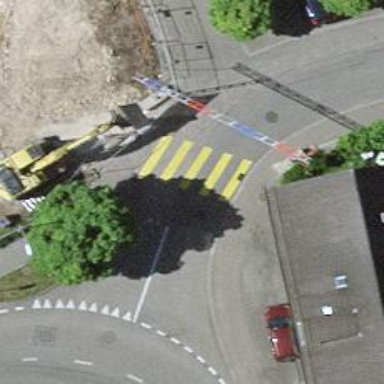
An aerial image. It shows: Zebra crossing on the road.